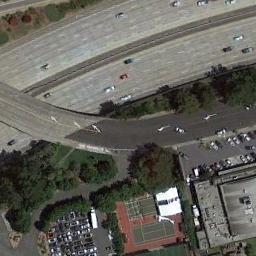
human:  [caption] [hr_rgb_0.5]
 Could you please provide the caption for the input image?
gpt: Numerous buildings are beside the tennis courts .

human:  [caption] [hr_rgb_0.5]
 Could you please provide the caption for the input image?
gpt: There is a long red and green tennis court in the picture .

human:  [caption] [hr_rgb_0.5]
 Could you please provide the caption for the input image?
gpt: Buildings and parking lot next to tennis court near massive road .

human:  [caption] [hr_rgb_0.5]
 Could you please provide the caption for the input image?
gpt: The tennis court is next to some trees and parking lot .

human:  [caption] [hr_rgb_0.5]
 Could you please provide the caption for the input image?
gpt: There are some green trees and parking lots with many cars beside tennis court .